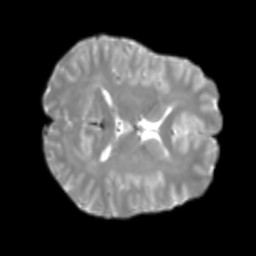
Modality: T2w
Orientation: axial
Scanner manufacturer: siemens
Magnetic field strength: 3 T
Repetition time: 4 s
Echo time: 0.0594 s